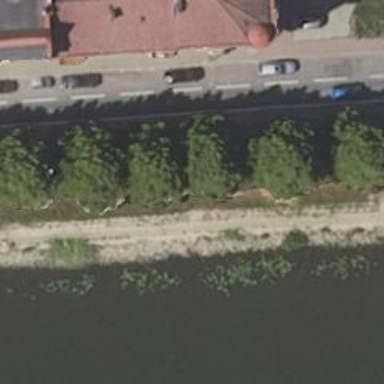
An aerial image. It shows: Embankment has been constructed as man-made feature.